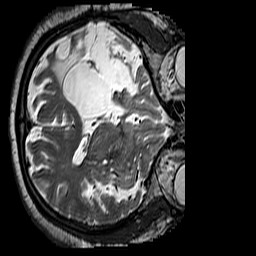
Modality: T2w
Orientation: axial
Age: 45
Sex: male
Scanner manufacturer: siemens
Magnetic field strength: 3 T
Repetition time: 3.2 s
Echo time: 0.212 s